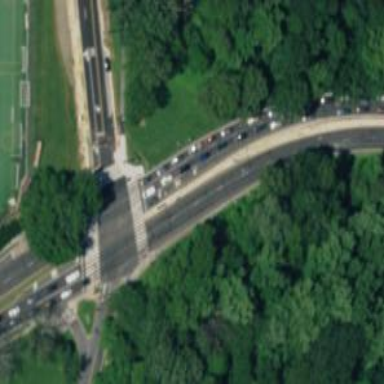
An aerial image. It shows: Zebra crossing on the road.